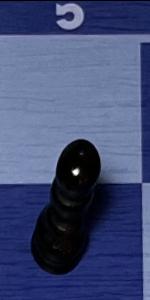
Label: Pawn_Black